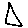
Label: triangle